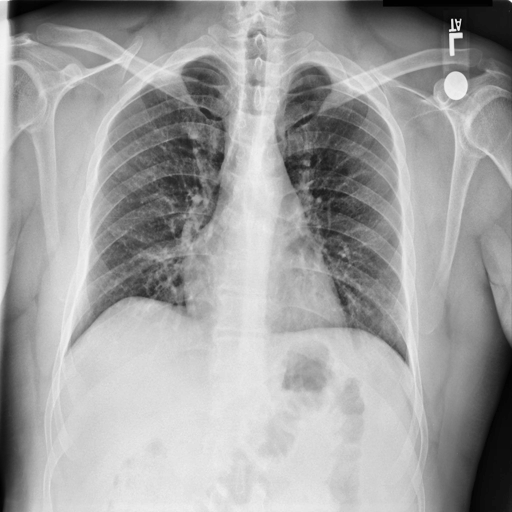
Finding: NORMAL